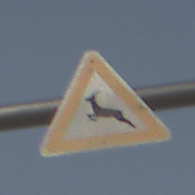
Verkehrszeichen: WildwechselRechts
Umgebung: Outdoor, Nature
Tageszeit: MorningAfternoon
Wetter: PartlyCloudy
Licht: Natural
Jahreszeit: Winter
Kontrast: MediumContrast